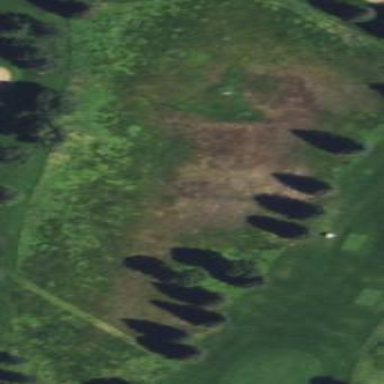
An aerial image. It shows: Rough grassy area used for golf.